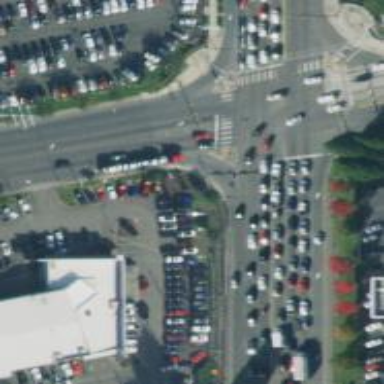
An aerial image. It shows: Footway located on traffic island.